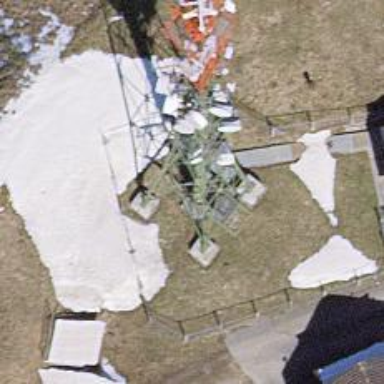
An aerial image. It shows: Communication tower.